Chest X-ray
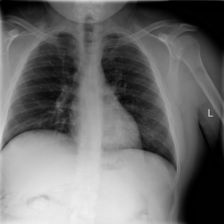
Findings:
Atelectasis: negative
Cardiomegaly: negative
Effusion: negative
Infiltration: negative
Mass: negative
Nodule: negative
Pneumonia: negative
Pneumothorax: negative
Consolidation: negative
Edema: negative
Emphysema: negative
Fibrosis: negative
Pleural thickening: negative
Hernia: negative